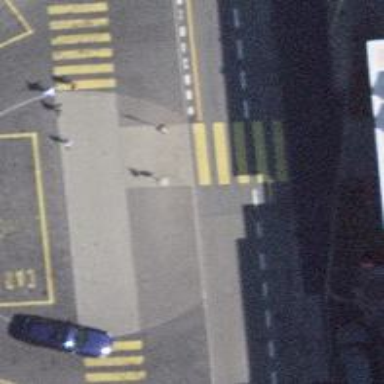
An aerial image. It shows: Marked crossing on the road.